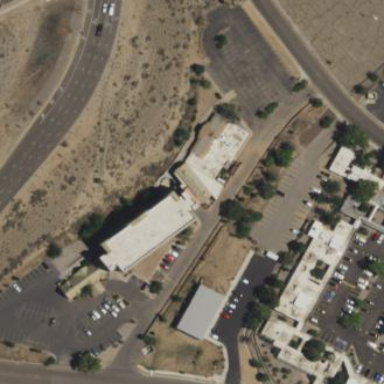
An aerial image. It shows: Hotel building.